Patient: sex F, age 53
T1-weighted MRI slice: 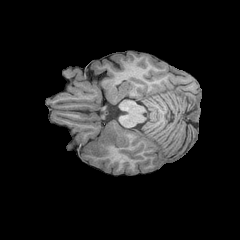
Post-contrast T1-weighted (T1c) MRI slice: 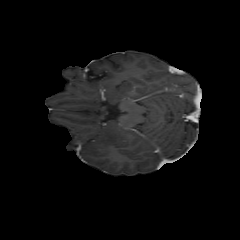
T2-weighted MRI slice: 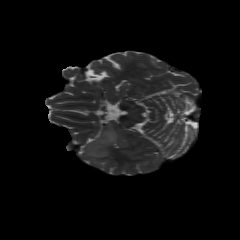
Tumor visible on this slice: yes
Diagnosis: Astrocytoma, IDH-wildtype
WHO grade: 3